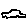
Label: car